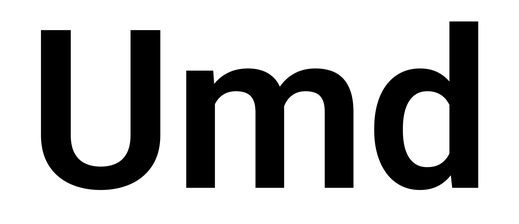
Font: Roboto_SemiBold